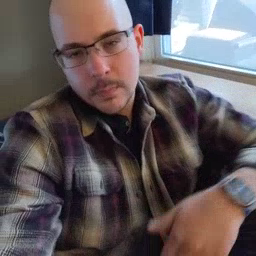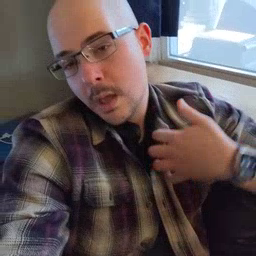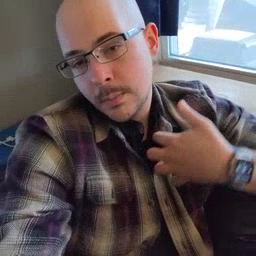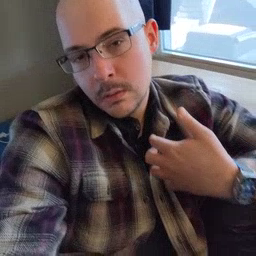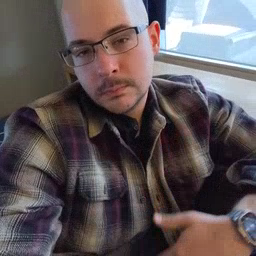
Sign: animal